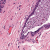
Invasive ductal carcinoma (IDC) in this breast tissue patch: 0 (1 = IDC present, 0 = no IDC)